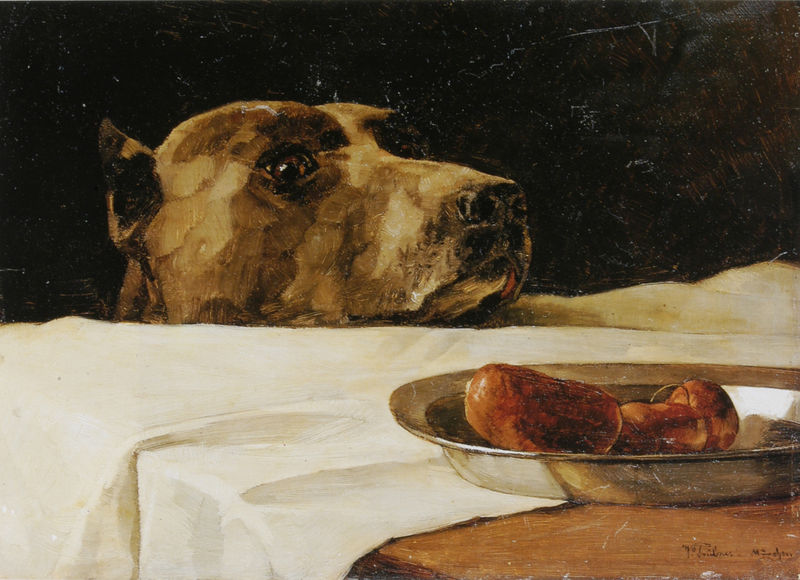
Titel: Dogge mit Wurstschüssel (Cäsar am Rubikon)
Künstler: Heinrich Wilhelm Trübner
Institution: (Privatbesitz)
Schlagwörter: dunkel, gemälde, kopf, schatten, weiß, gelb, grün, ocker, ausschnitt, braun, grau, hell, hintergrund, holz, licht, mund, nase, ohr, orange, raum, schwarz, tisch, zeichnung, zimmer, blick, haus, hund, obst, rot, tier, tuch, beige, wand, augen, band, barock, falten, gesicht, helld, schale, silber, teller, blicken, innenraum, möbel, portrait, schauen, signatur, tischdecke, tischtuch, öl, spiegelung, sonne, auge, schnüre, stoff, stoffe, decke, drei, ohren, rund, früchte, stilleben, stillleben, fell, ruhe, sonnenlicht, farbe, tag, weis, signiert, matt, wild, essen, falte, detail, glanz, brot, esszimmer, glänzen, glänzend, metall, kordel, laken, platte, warten, kante, tischkante, fleisch, knochen, holztisch, stileben, gefäß, messing, zinn, seil, geschirr, künstler, damast, jagd, lustig, staunen, flecken, stück, duft, braten, obstschale, schnauze, dogge, kartoffel, kartoffeln, beherrschung, kupiert, leckerli, maul, wurst, würstchen, bockwurst, fressen, gebraten, gebratenes, geruch, gespannt, gier, hunger, lefze, metallschüssel, metallteller, nüstern, roll, rollbraten, rollen, rotbraun, silberfarben, spürsinn, unkel, versilbert, zunge, napf, faul, betteln, hungrig, neugierde, semmel, hundekopf, schautze, schüsse, signatr, schnauzte, schatteirungen, felisch, spechten